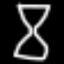
Label: hourglass